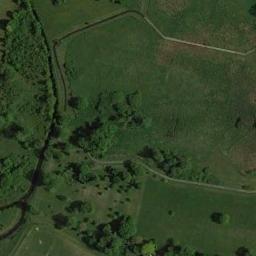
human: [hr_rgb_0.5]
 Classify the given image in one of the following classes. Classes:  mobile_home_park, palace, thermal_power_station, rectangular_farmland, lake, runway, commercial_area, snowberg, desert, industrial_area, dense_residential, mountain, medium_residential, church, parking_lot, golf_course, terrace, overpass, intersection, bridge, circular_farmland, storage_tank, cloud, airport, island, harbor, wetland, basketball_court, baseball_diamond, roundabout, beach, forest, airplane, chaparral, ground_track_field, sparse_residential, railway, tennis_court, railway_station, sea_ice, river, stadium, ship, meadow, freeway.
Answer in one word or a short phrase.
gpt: meadow